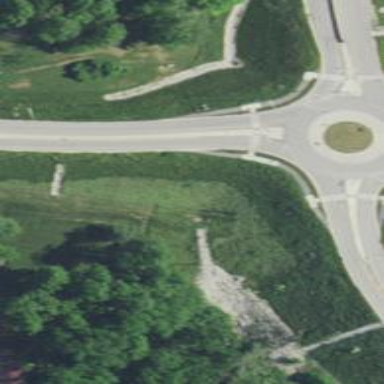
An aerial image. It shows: Marked crossing on cycleway road.